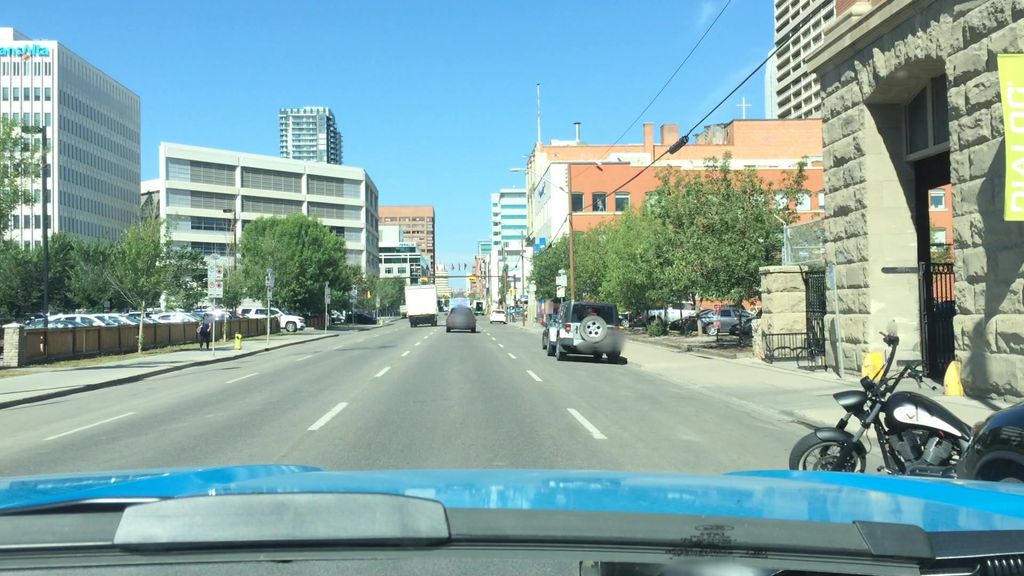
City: calgary